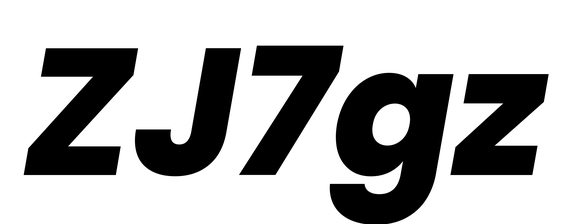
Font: Poppins-ExtraBoldItalic